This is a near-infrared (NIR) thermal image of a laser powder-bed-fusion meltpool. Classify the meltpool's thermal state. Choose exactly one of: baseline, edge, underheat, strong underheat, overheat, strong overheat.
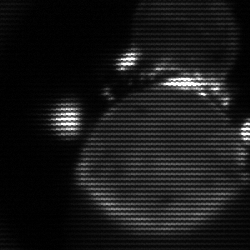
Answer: edge